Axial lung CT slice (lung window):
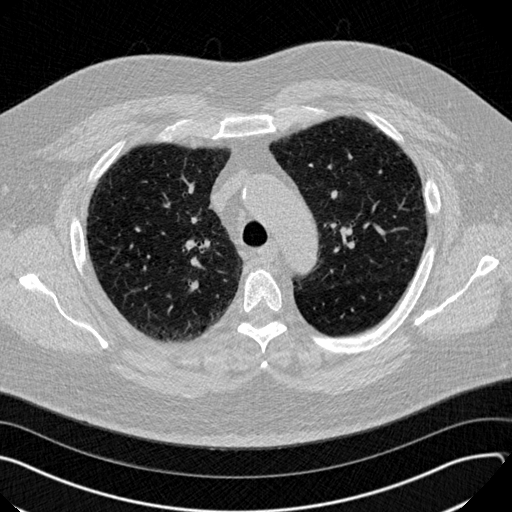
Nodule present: no